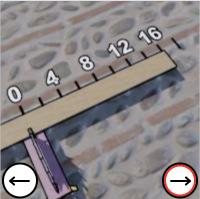
Task: length
Answer: 16
First scale value: 4.0